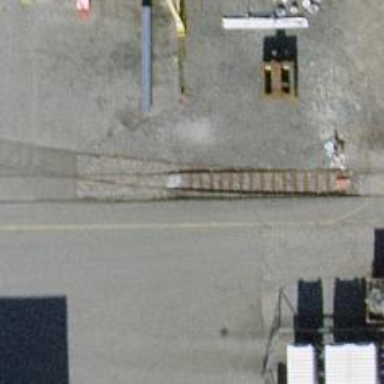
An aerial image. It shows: Railway switch.